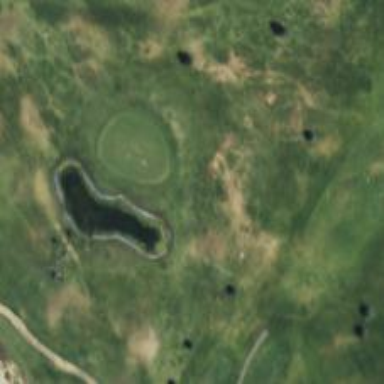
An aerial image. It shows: View of golf hole.